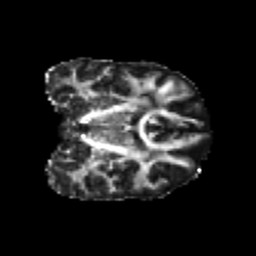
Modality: FA
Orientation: coronal
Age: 20
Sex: female
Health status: healthy
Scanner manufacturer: philips
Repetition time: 7.391 s
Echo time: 0.08599 s